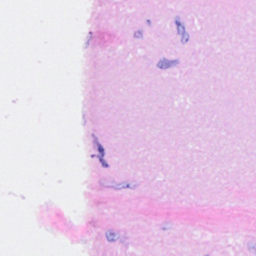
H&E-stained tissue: Breast